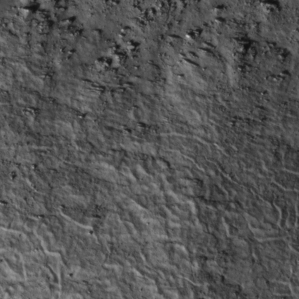
Label: non_frost